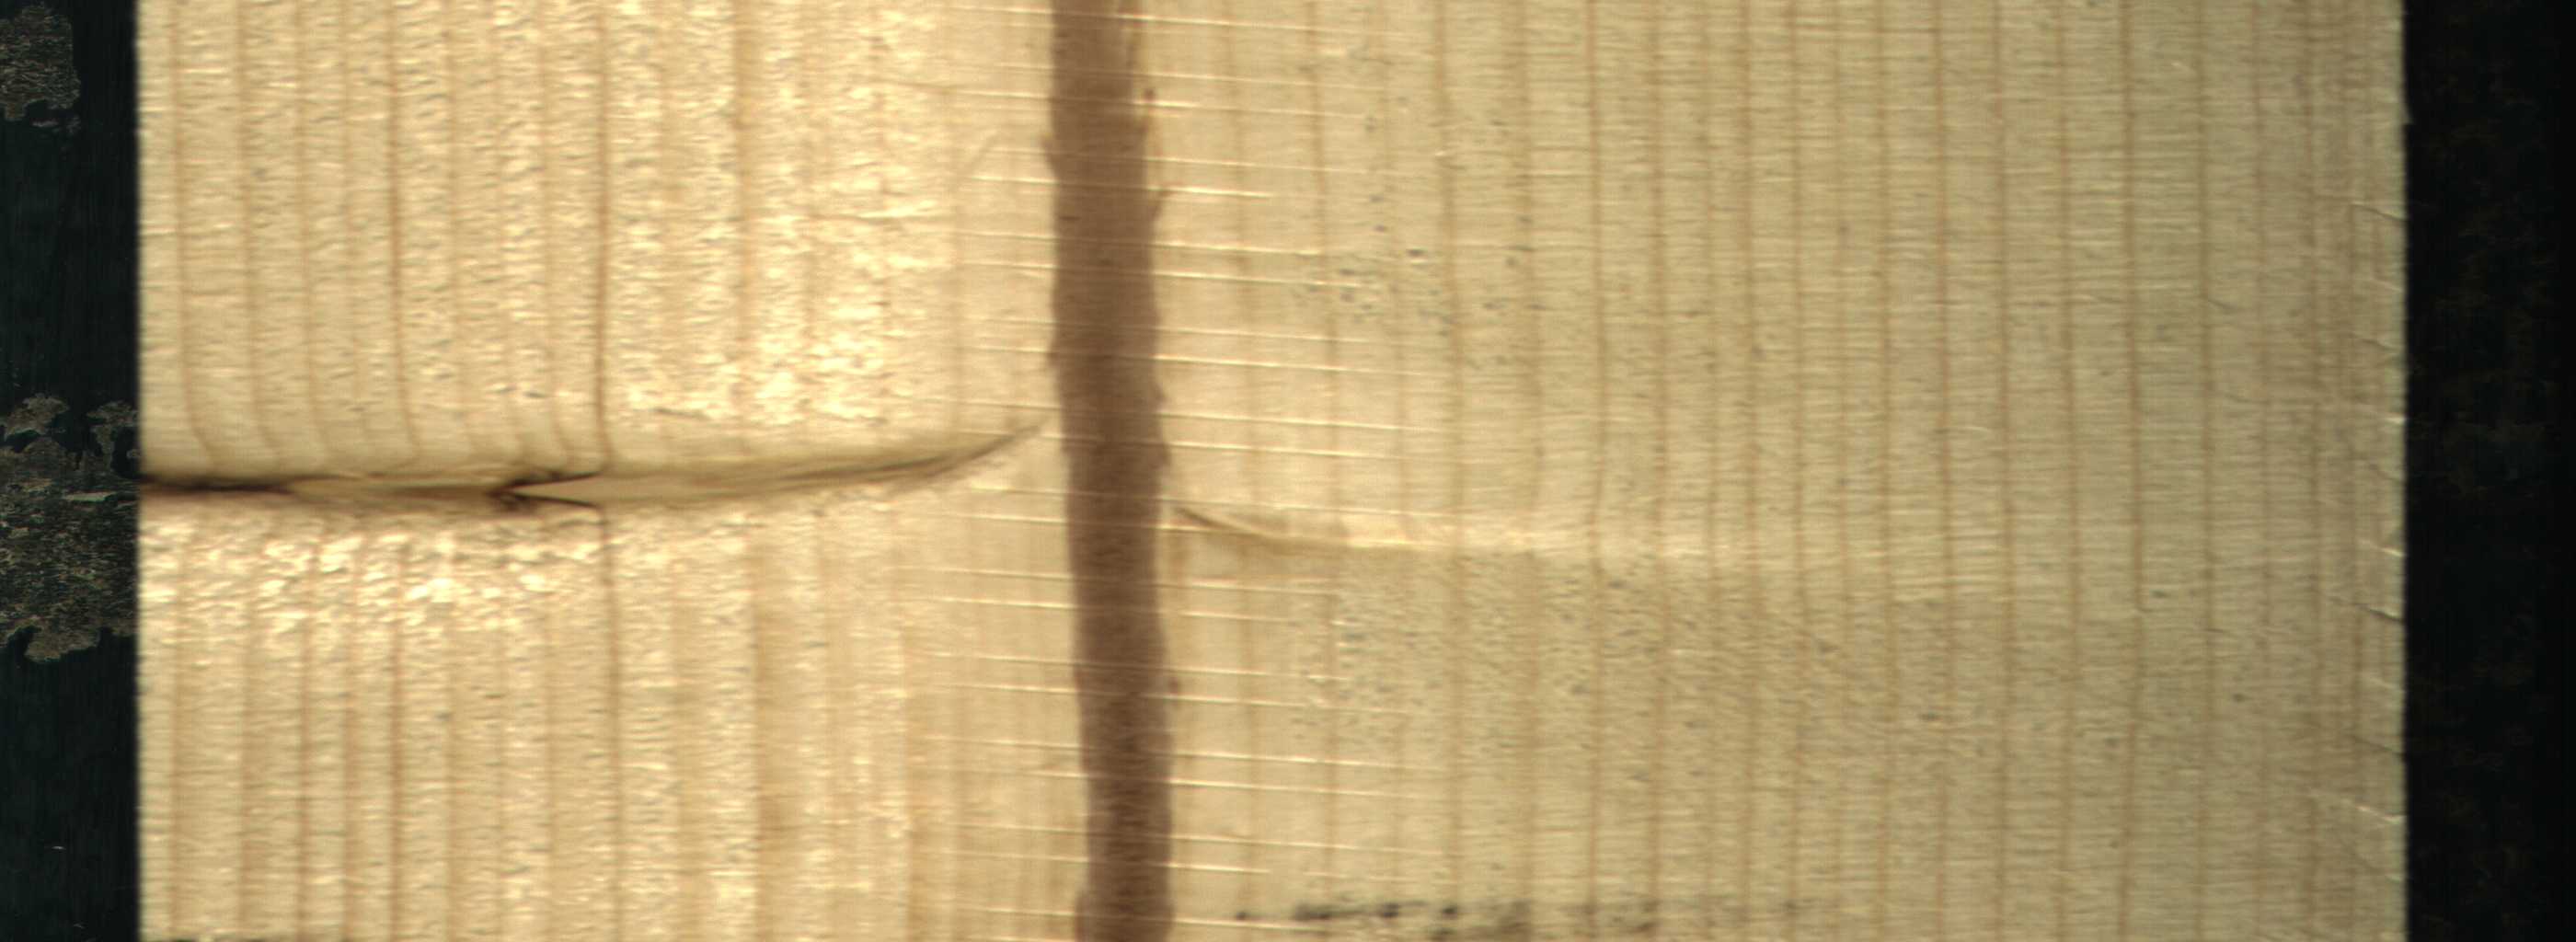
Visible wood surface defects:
Quartzity
Live_Knot